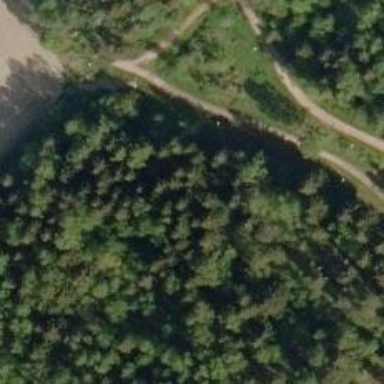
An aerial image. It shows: Path.